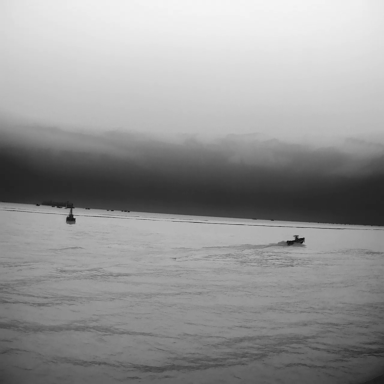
There is a sailboat in the infrared image.